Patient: sex F, age 54
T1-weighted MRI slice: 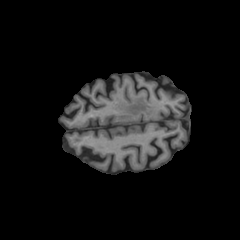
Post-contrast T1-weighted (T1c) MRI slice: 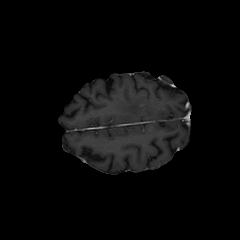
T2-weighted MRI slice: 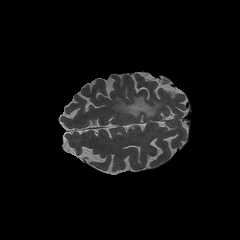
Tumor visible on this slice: yes
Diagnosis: Glioblastoma, IDH-wildtype
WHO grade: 4